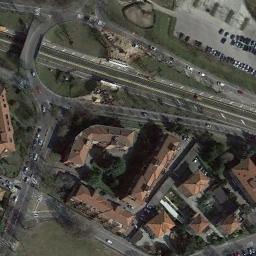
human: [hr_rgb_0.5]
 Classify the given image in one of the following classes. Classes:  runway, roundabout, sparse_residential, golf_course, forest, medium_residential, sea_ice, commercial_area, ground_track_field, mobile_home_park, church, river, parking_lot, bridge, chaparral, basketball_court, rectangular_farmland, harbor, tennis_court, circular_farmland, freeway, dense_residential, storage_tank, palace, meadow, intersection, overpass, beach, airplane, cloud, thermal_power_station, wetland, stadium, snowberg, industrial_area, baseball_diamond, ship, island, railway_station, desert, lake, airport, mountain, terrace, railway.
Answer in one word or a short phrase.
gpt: roundabout